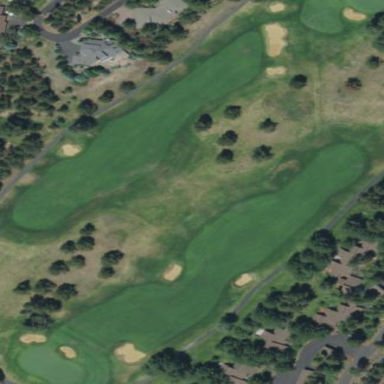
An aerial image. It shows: Asphalt path used as golf cart path.